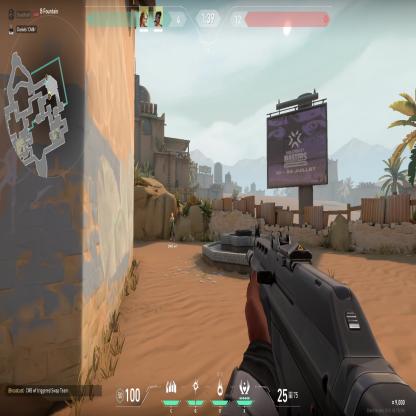
Label: teammate